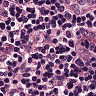
Metastatic tissue present: no